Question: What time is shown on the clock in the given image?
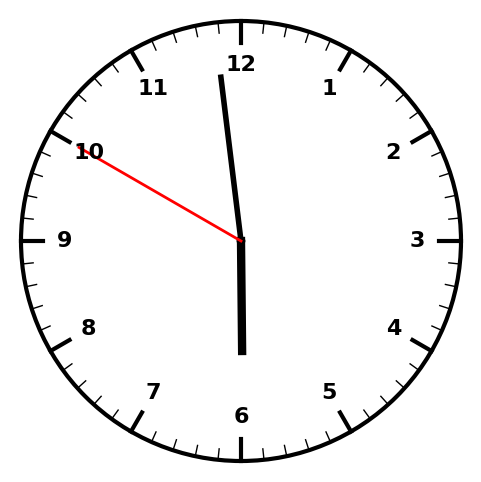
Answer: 05:58:50